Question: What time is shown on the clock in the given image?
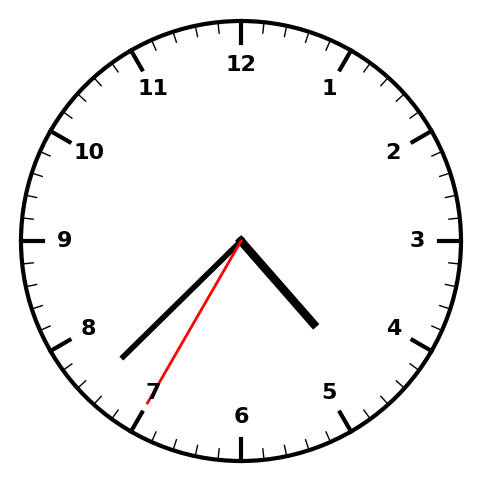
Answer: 04:37:35